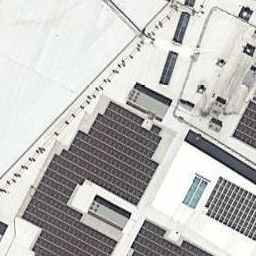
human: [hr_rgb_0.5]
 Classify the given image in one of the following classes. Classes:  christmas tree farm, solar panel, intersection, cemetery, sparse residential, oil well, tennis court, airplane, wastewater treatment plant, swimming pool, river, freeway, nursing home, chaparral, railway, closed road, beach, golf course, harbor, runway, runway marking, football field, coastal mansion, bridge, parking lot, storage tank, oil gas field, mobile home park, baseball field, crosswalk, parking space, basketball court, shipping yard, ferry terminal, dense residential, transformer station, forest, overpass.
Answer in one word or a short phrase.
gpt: solar panel